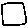
Label: square